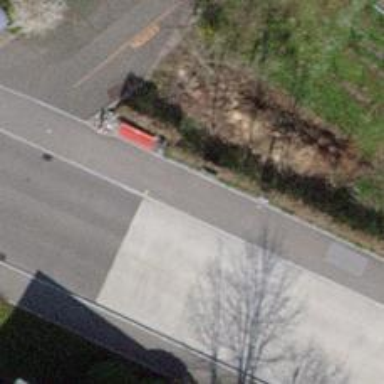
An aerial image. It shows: Bus stop with platform for public transport.